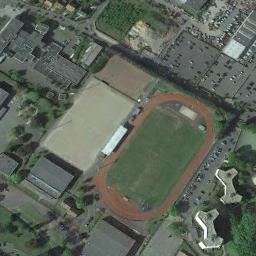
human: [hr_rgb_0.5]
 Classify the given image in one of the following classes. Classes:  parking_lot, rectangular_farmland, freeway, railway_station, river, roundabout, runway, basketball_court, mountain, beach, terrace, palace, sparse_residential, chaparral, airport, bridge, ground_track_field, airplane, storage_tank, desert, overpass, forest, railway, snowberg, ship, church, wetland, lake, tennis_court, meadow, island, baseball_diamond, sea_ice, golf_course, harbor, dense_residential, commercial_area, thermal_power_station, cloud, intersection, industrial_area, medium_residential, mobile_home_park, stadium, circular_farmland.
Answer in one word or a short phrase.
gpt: ground_track_field